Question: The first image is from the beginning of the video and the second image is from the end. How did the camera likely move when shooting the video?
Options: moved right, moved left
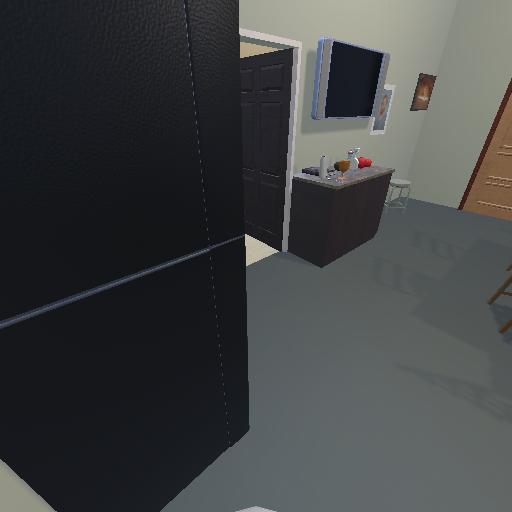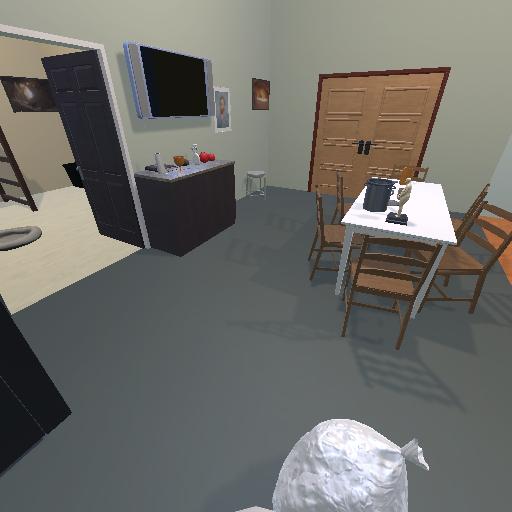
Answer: moved right